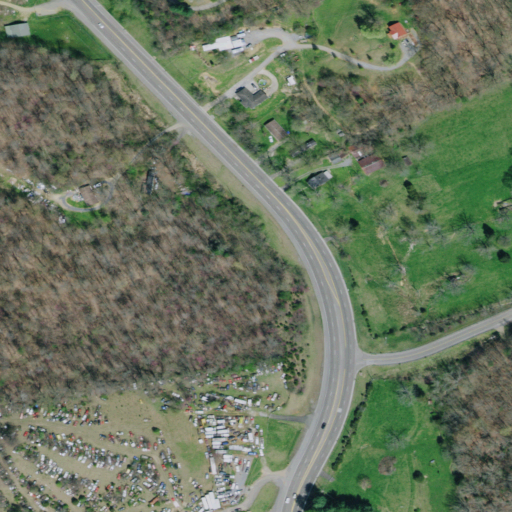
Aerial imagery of valley in Tennessee named Smith Valley containing deciduous forest, pasture, medium intensity development, low intensity development, open development, and mixed forest